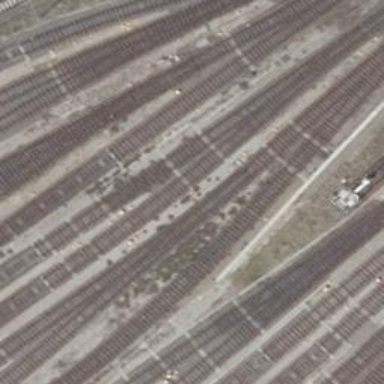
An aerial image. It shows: Rail yard with electrified contact lines for the railway.